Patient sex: F
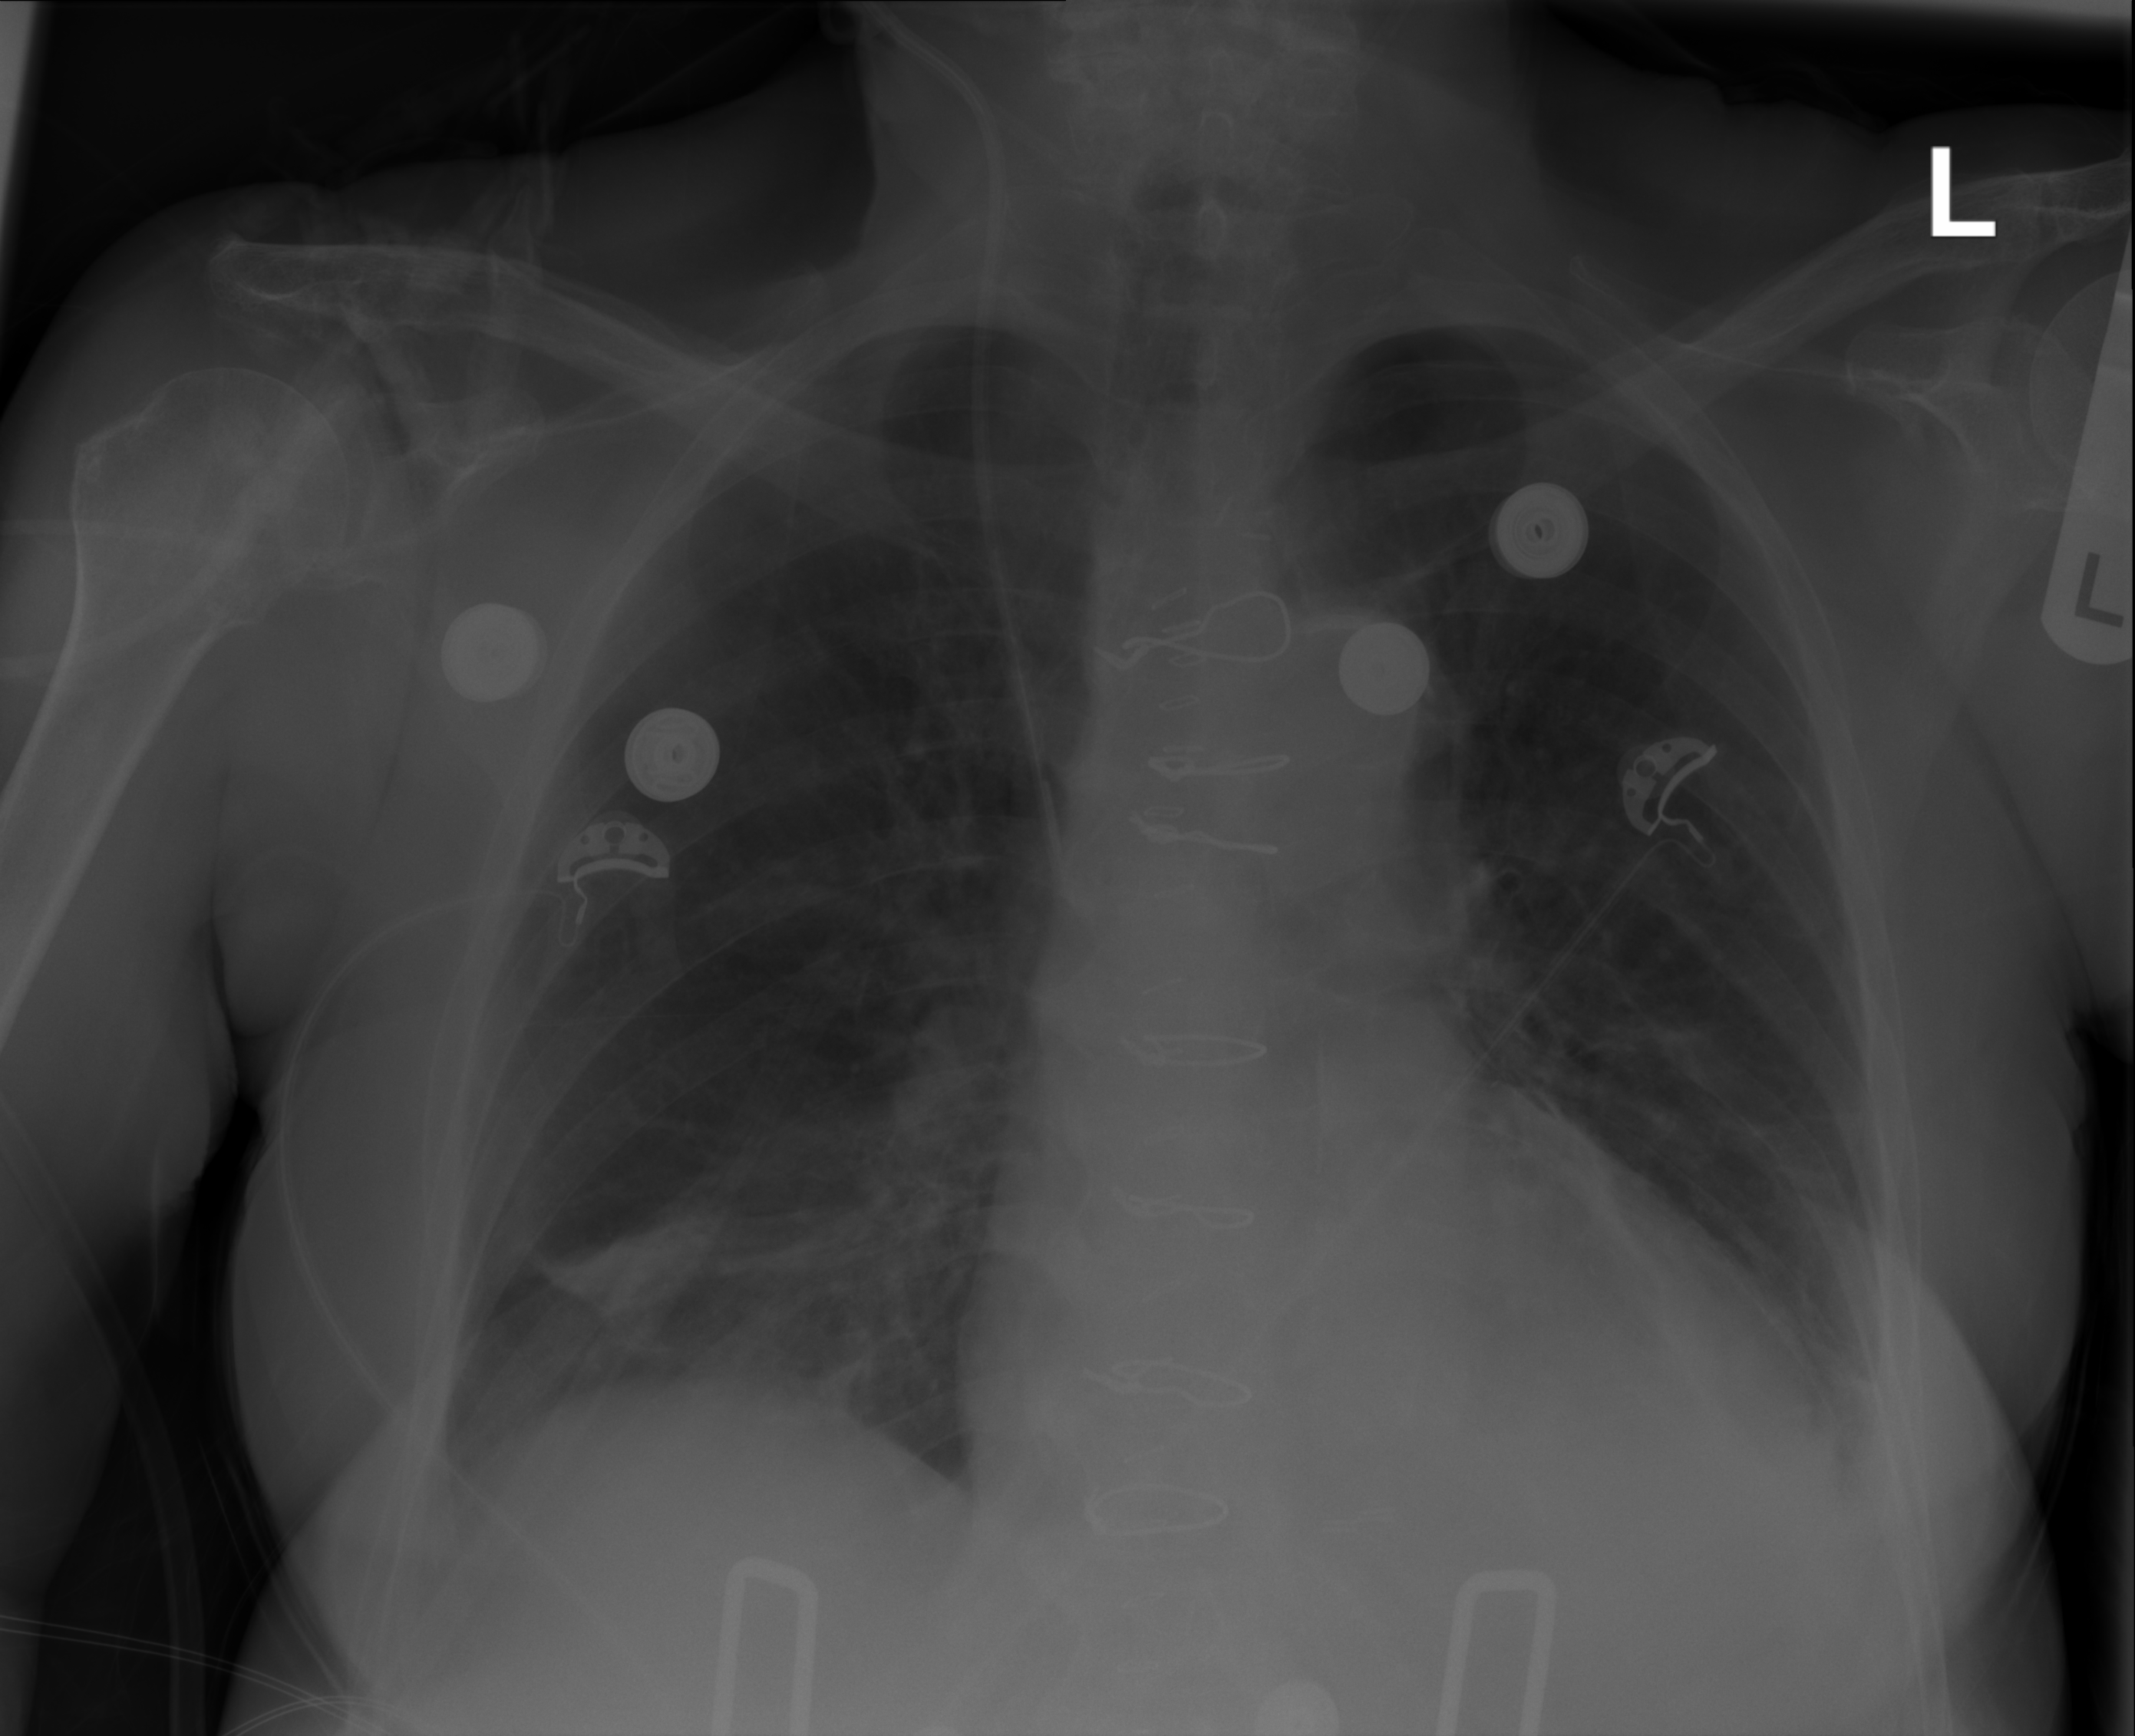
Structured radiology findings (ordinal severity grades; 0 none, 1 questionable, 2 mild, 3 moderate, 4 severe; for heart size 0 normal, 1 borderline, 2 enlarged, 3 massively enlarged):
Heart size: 2
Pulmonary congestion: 0
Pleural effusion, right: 0
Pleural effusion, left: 0
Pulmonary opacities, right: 0
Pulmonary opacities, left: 0
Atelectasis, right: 2
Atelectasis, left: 2